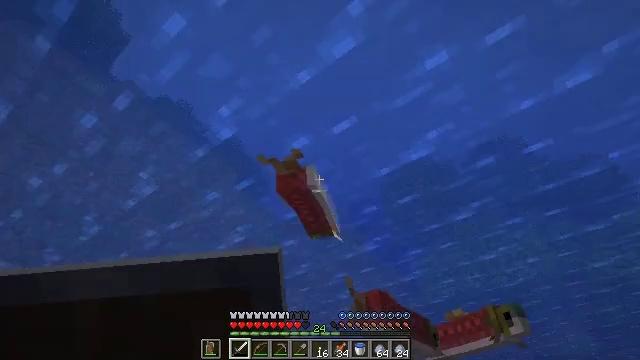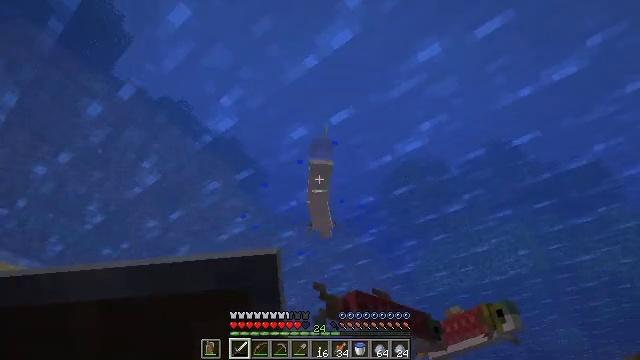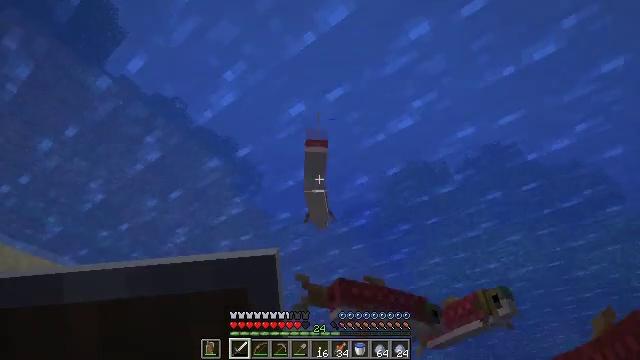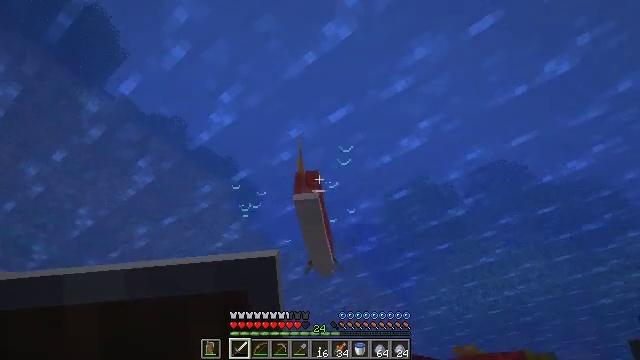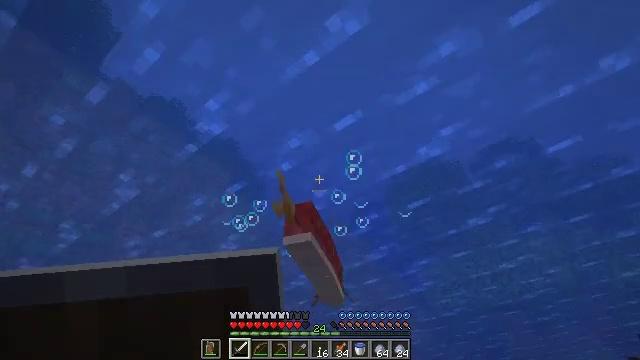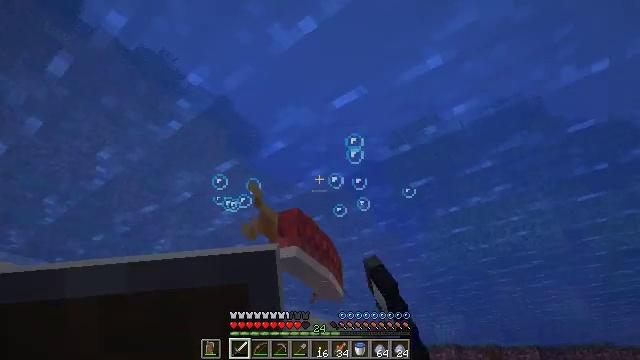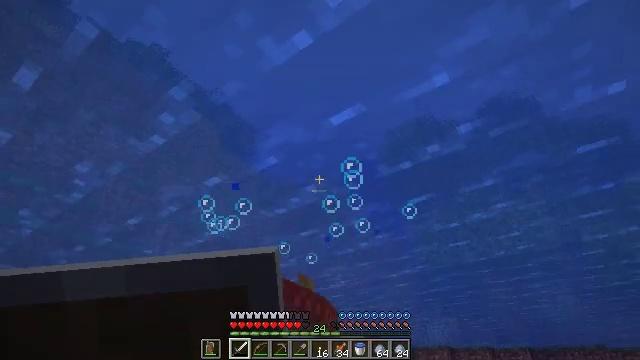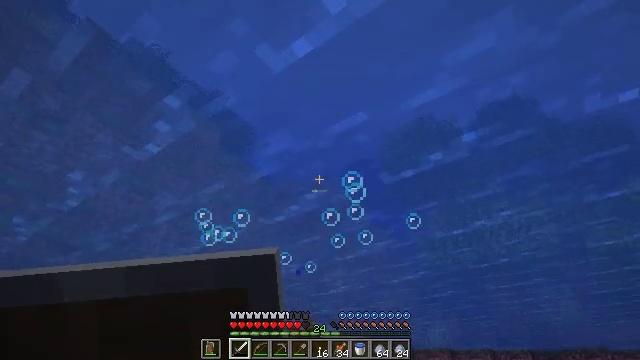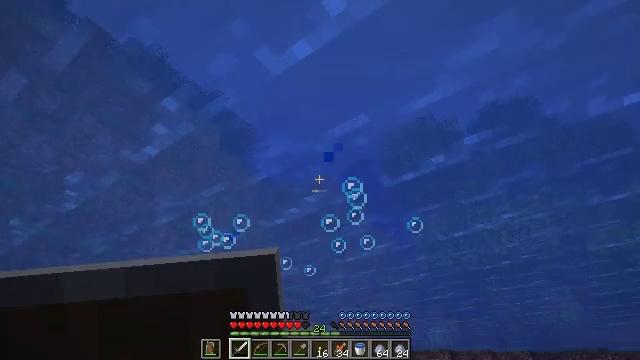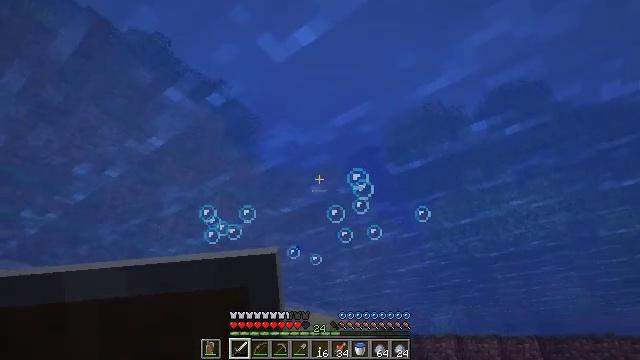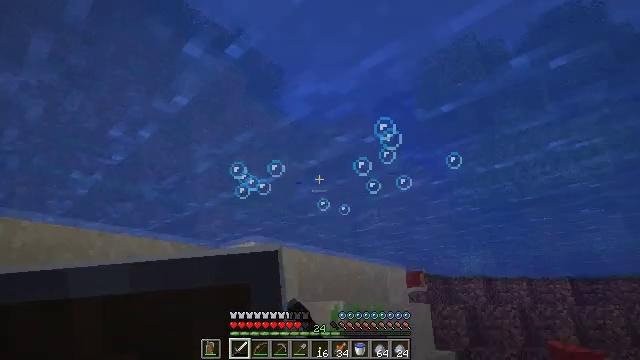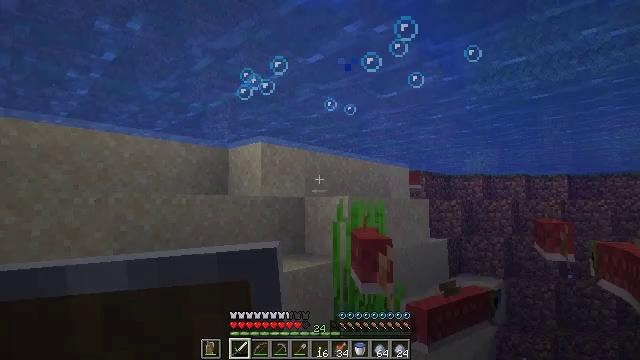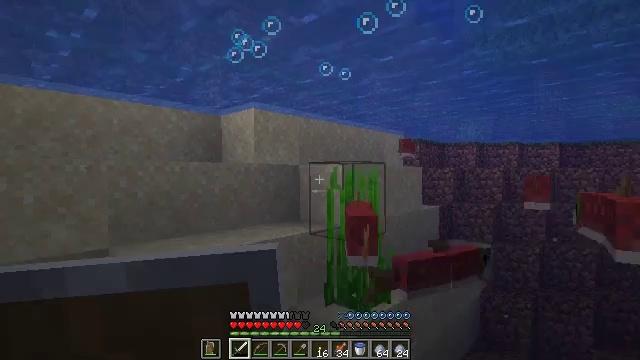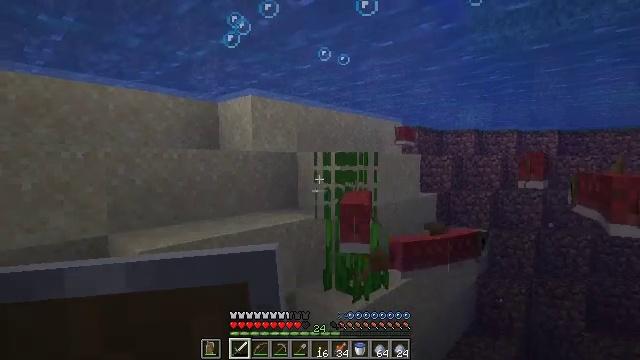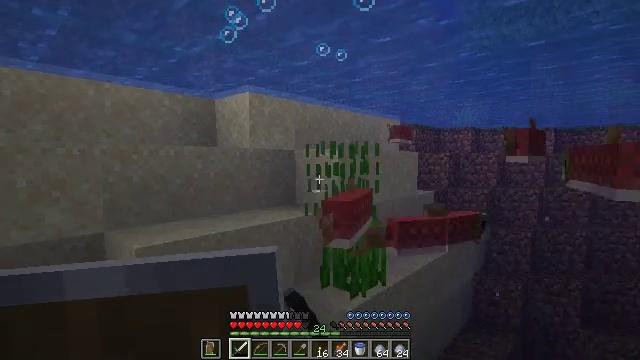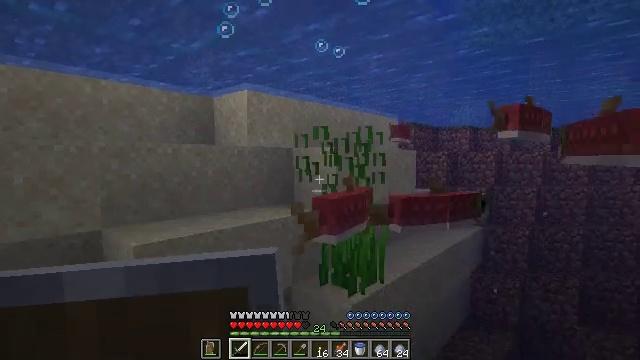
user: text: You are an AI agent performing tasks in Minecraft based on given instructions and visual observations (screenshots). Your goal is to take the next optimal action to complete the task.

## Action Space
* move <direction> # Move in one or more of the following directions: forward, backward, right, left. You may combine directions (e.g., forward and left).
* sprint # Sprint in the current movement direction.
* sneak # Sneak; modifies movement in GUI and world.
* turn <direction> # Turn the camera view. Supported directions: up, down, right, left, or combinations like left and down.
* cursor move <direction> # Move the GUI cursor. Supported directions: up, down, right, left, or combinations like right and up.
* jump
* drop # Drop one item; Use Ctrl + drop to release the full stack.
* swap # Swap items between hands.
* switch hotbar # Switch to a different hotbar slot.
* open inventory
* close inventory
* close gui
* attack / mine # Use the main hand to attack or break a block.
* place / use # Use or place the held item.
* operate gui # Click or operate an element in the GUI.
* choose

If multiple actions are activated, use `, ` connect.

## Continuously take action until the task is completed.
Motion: motion action
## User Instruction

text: Mine tall seagrass from underwater.
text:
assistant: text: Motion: no_op
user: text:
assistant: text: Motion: no_op
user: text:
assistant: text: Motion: turn up
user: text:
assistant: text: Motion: turn left and down, attack / mine
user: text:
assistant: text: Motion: turn down, attack / mine
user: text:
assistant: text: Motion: turn right, attack / mine
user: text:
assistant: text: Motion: attack / mine
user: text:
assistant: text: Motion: no_op
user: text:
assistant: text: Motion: turn left and down, attack / mine
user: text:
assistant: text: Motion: turn left and down
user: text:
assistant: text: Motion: turn left and down
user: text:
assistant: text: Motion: turn right and down
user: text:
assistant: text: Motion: turn down, attack / mine
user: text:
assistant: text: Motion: attack / mine
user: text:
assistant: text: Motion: attack / mine
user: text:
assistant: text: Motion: turn right, attack / mine
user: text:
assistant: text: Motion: turn right
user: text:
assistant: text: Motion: attack / mine